Interaction volume radius: 10 \u00c5
Interaction volume height: 15 \u00c5
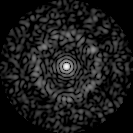
Disorder parameter: 0.8265